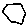
Label: hexagon